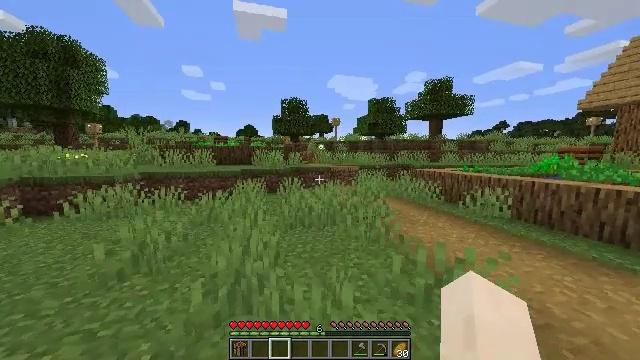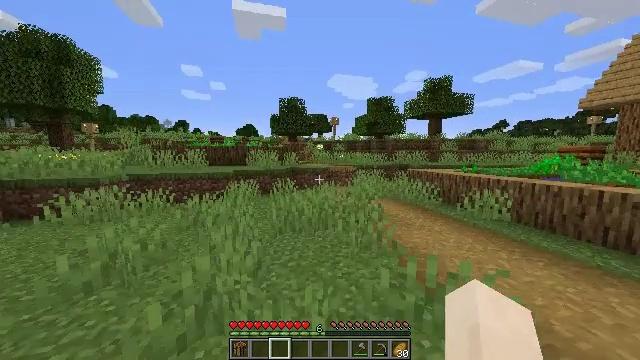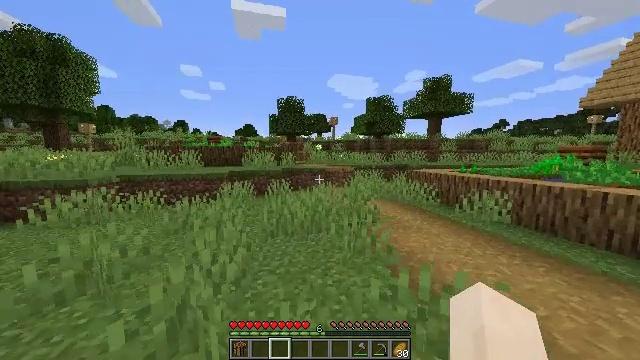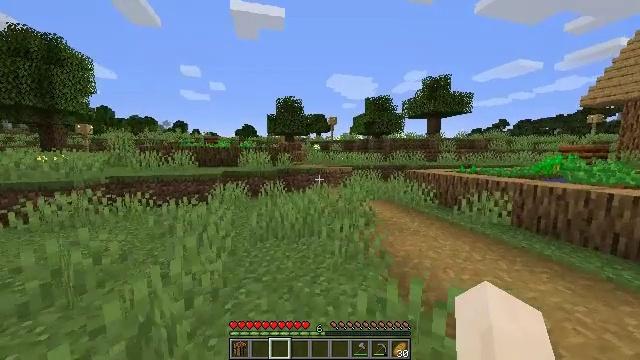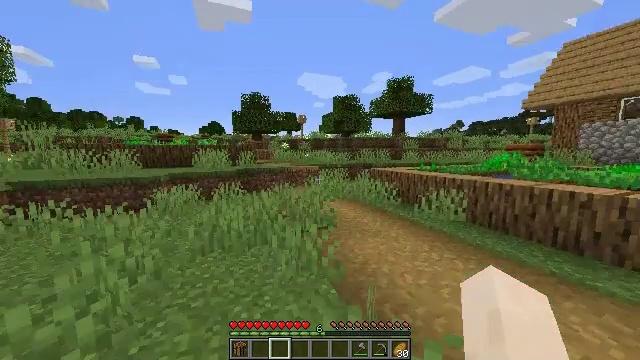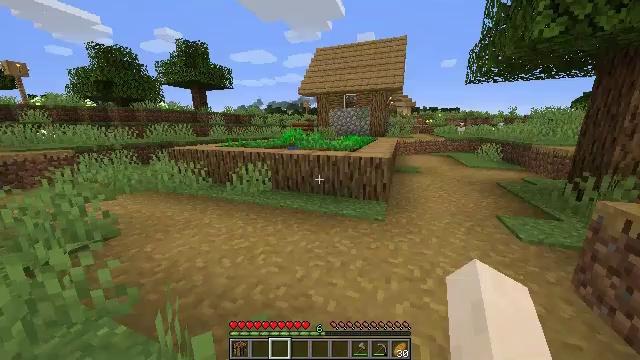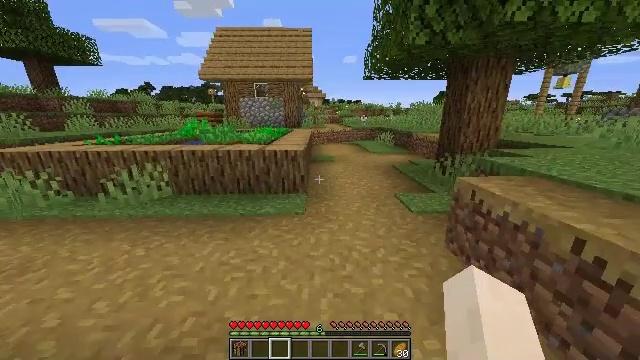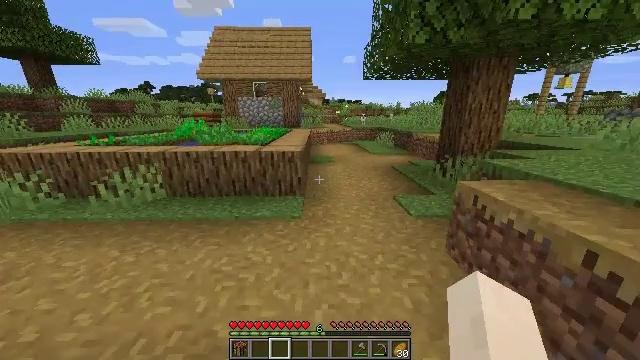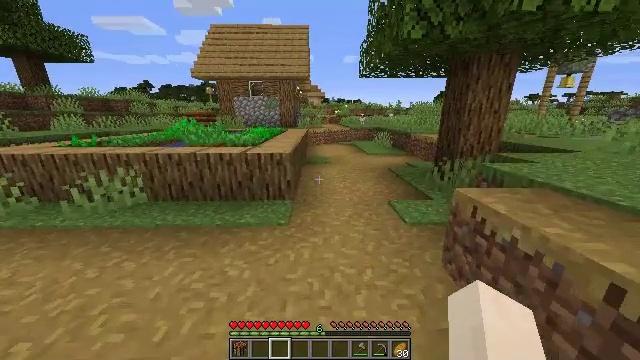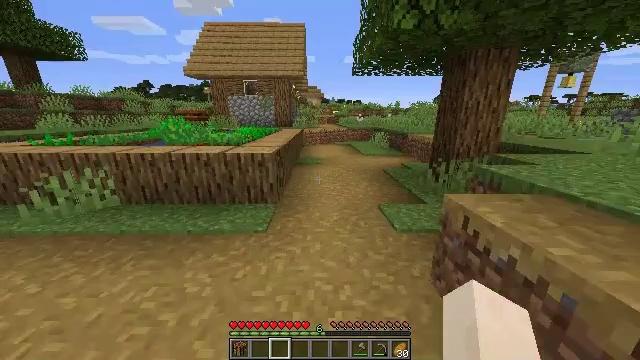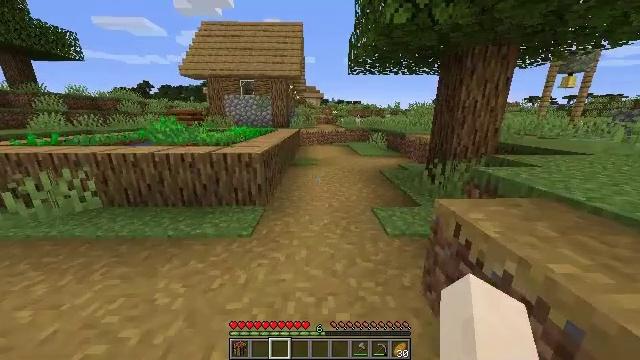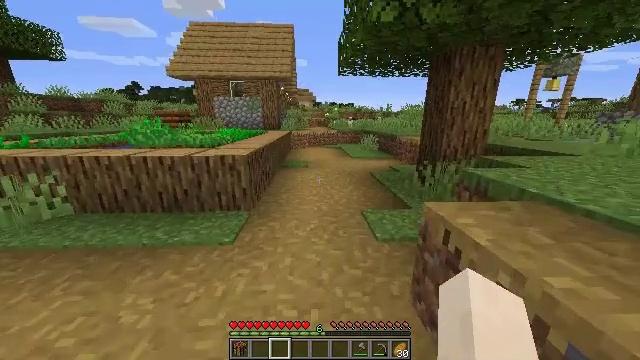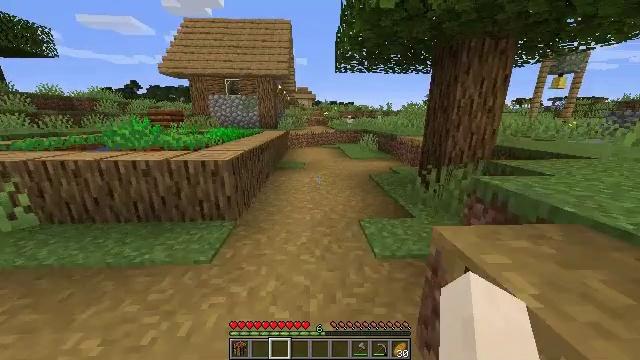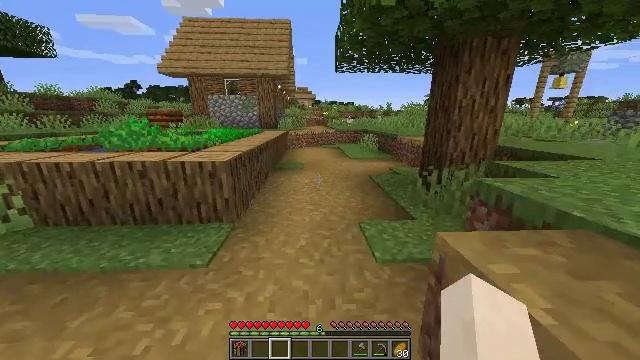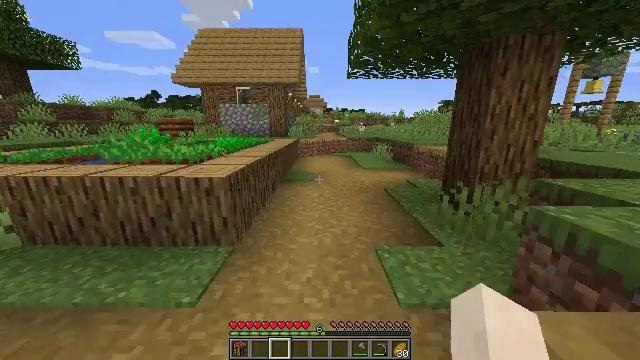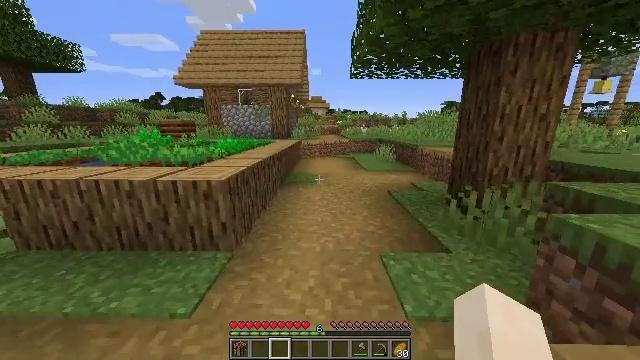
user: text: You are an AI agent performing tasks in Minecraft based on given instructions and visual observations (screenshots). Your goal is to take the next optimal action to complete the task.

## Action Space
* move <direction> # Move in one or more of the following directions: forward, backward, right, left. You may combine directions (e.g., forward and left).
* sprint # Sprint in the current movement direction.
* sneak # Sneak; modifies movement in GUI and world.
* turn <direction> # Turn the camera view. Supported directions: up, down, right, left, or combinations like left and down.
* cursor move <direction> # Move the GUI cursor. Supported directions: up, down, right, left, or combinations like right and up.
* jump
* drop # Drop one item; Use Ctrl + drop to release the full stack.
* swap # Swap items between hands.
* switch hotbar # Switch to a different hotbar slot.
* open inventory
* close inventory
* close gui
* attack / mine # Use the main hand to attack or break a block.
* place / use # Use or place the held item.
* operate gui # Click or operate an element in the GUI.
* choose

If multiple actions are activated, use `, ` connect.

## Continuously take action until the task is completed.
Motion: motion action
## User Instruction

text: Recycle the smithing table.
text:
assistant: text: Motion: move forward and move right, sprint
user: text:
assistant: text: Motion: move forward and move right, sprint
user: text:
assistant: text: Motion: move forward and move right, sprint
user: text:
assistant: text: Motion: move forward and move right, sprint, turn right
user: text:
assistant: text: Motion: move forward and move right, sprint, turn right and down
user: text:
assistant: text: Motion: move forward and move right, sprint, turn right and down
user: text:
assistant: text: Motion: move forward and move right, sprint
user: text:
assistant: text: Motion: move forward and move right, sprint
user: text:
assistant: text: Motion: move forward and move right, sprint
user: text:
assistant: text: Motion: move forward and move right, sprint
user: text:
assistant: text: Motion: move forward, sprint, turn right
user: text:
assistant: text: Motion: move forward, sprint
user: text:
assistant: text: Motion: move forward, sprint
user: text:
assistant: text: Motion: move forward, sprint, turn left and up
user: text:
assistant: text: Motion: move forward, sprint
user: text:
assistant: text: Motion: move forward, sprint
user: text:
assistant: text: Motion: move forward, sprint
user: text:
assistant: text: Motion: move forward, sprint
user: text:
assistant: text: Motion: move forward, sprint
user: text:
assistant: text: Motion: move forward, sprint
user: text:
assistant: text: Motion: move forward, sprint
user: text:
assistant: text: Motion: move forward, sprint
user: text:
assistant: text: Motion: move forward, sprint
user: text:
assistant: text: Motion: move forward, sprint
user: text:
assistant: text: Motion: move forward, sprint
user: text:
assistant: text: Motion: move forward, sprint
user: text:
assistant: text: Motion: move forward, sprint
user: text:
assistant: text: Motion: move forward, sprint
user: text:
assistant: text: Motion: move forward, sprint
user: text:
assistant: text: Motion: move forward, sprint